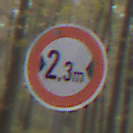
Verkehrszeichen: TatsaechlicheBreite2Komma3
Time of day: MorningAfternoon
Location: Outdoor (Nature)
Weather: Overcast
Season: Autumn
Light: Natural